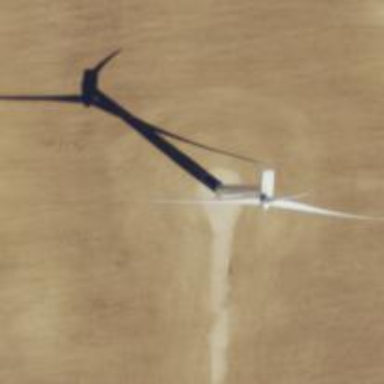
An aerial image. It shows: Wind generator using horizontal axis wind turbines.